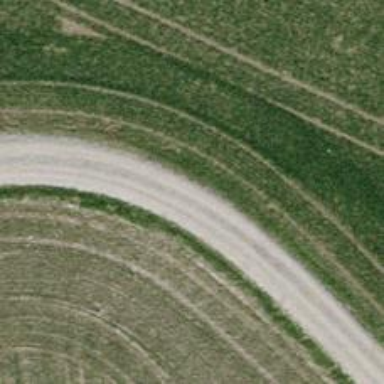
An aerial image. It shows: Track with grade 3 tracktype.